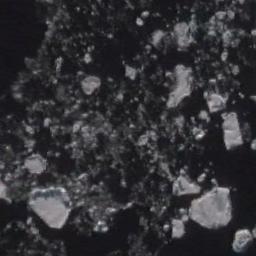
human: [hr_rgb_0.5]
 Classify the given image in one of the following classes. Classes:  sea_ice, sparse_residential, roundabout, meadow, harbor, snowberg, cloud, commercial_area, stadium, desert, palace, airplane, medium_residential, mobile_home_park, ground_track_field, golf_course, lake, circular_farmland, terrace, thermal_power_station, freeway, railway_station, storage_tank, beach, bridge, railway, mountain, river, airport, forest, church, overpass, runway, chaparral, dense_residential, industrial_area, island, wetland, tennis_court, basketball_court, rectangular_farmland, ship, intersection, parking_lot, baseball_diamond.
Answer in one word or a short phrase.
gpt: sea_ice